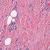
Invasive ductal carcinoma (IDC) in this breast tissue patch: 1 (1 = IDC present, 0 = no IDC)